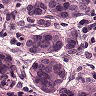
Metastatic tissue present: yes